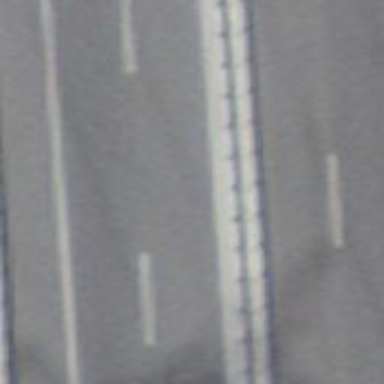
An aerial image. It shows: View of motorway.